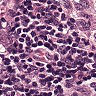
Metastatic tissue present: no